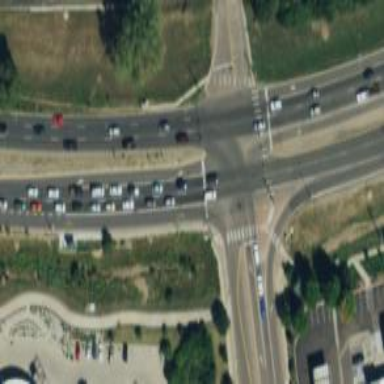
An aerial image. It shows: Crossing on footway.